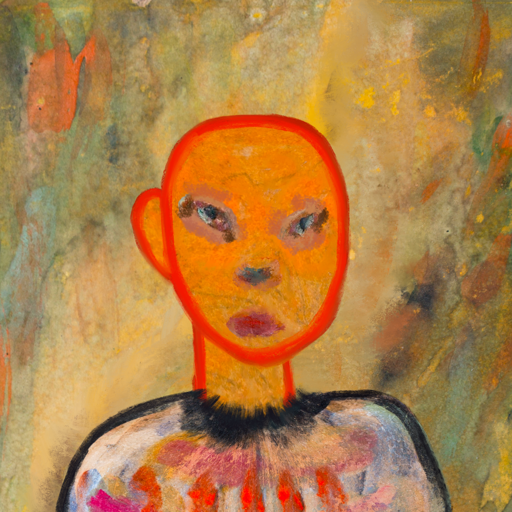
Background: Comrade, Head And Neck Front: Sisters, Face Front: Boggyland, Bust: Childish, Hair Front: Blank, Head Accessory: Blank, Second Necklace: Blank, Necklace: Blank, Baby: Blank